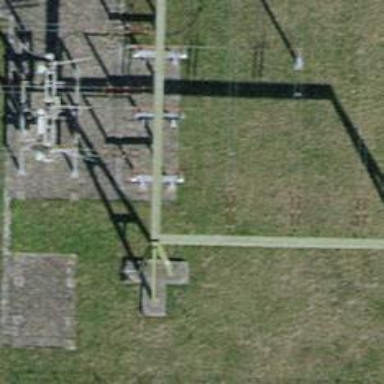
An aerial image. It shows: Insulator used in power equipment.